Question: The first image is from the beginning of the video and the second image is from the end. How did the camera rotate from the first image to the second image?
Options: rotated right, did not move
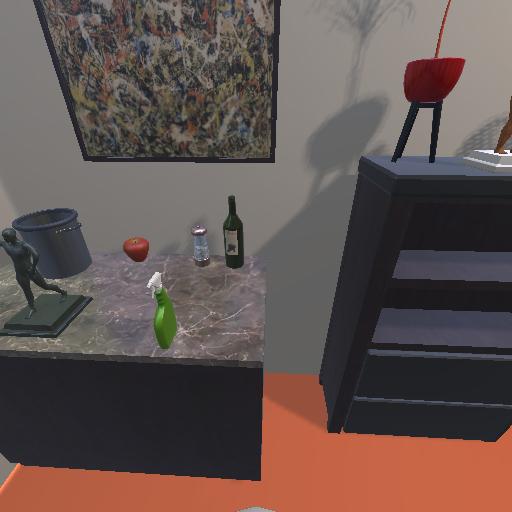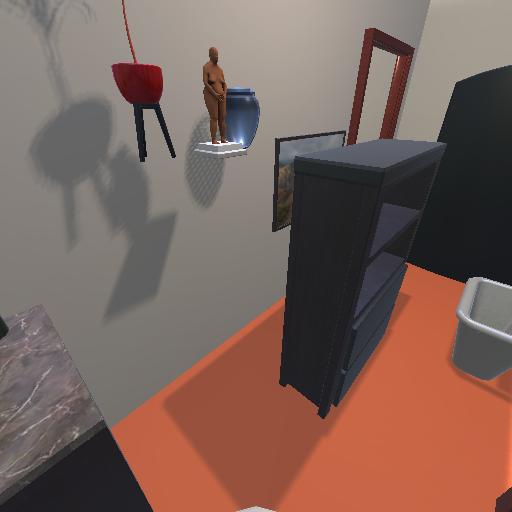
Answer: rotated right